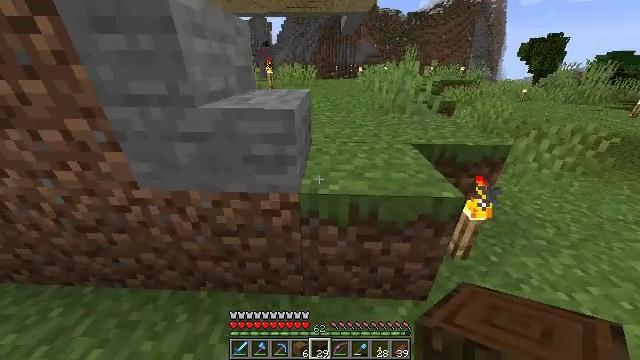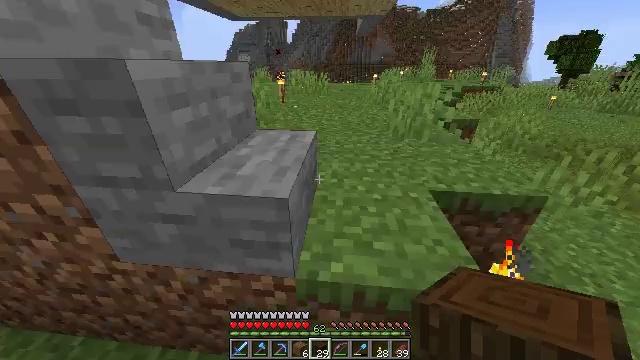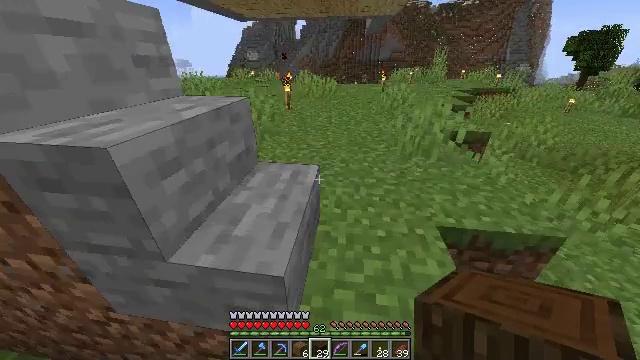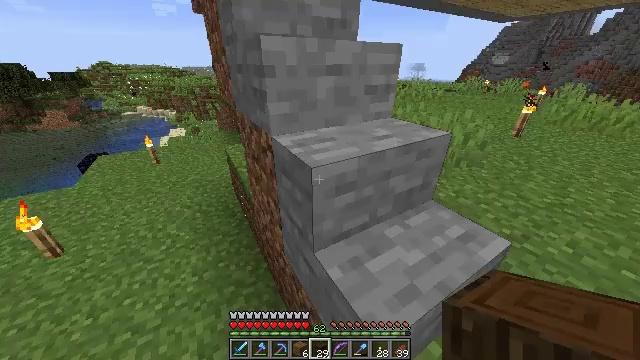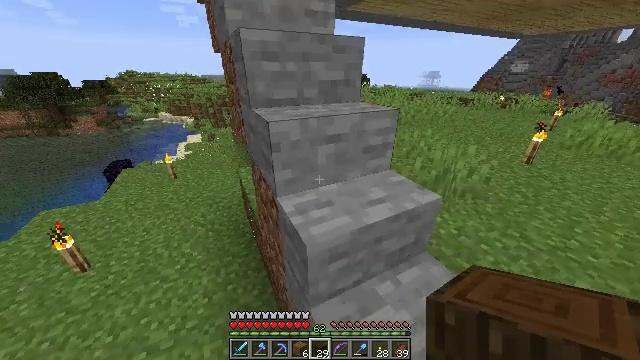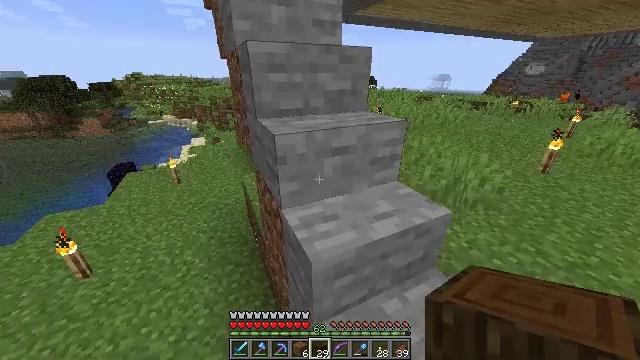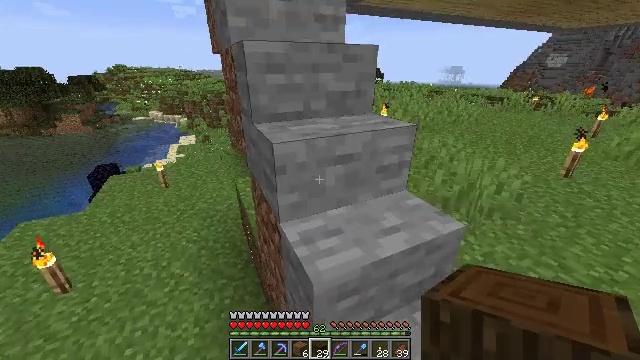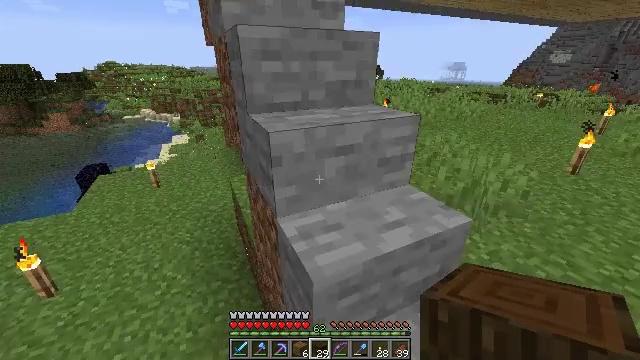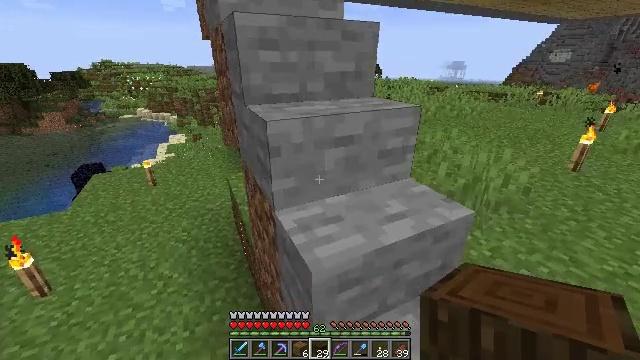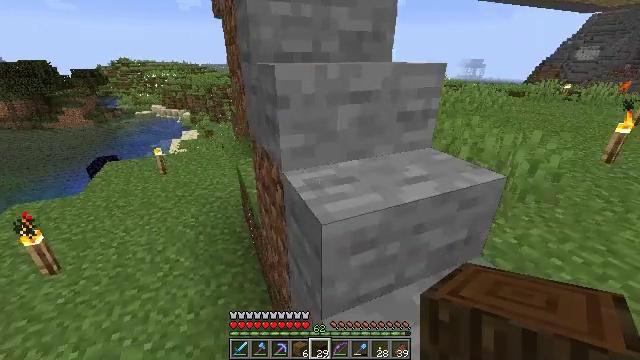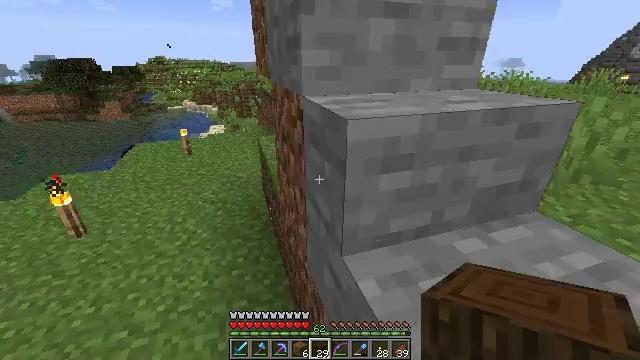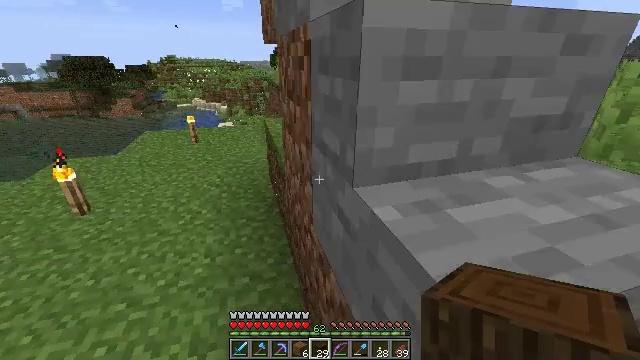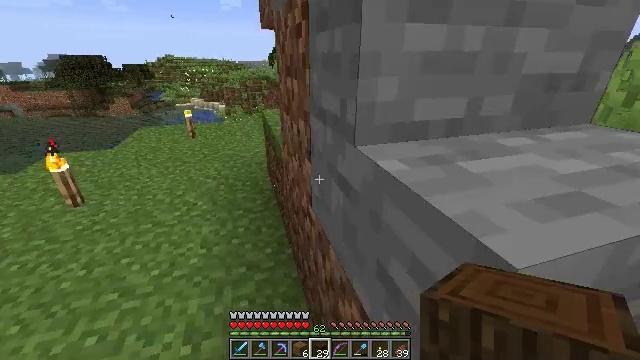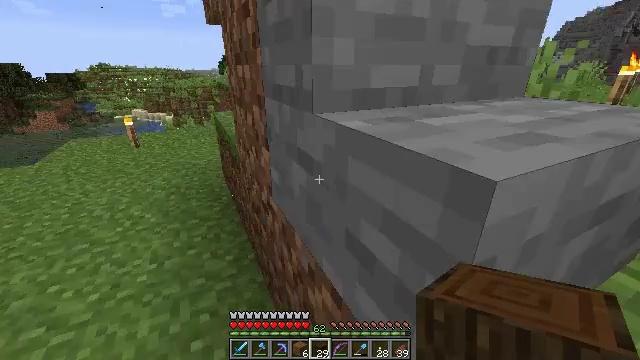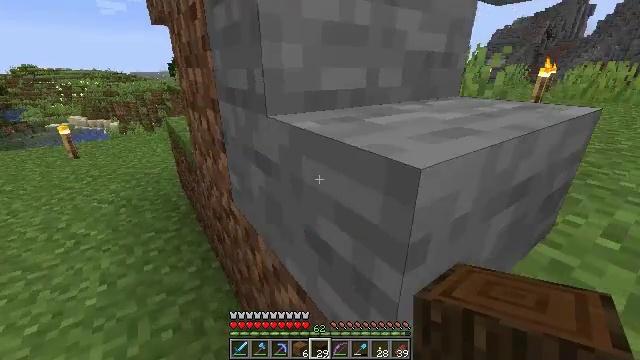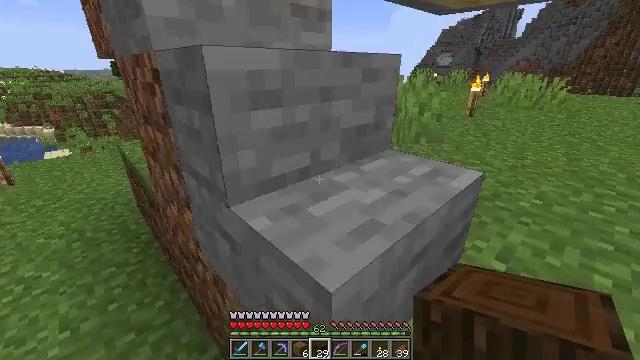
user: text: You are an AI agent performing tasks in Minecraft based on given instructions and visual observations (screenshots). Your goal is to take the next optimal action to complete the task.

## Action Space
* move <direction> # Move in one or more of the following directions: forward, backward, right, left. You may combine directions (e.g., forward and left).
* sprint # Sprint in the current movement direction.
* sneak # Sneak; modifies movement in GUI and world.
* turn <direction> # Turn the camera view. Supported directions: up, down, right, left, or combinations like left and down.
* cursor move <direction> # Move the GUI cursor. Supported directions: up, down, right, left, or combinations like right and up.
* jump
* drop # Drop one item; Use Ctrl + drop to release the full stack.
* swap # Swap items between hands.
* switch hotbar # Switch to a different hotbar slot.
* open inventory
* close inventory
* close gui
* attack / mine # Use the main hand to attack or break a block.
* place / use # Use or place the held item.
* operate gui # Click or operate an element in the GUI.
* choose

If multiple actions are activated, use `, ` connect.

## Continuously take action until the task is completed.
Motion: motion action
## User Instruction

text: Get spruce planks back into your inventory.
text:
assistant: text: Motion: move forward, sprint, turn left, jump
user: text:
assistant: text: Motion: move forward and move right, sprint, turn left, jump
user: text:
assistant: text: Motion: move forward and move right, sprint, turn left, jump
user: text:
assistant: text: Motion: move forward, sprint, turn left and up
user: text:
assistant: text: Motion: sprint, turn left and up
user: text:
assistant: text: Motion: no_op
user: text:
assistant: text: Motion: no_op
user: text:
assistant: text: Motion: no_op
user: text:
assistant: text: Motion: turn left
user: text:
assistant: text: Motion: turn left
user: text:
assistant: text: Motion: turn left
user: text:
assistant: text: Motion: no_op
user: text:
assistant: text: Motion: turn right and up
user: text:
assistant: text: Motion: move right, turn right
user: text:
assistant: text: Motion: move right, turn right, jump
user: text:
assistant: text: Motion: move right, turn right, jump
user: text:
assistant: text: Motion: move right, turn right and down, jump
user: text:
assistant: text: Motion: move right, turn down, jump
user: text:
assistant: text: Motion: move right, turn left and down, jump
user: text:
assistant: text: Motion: move forward and move right, turn left and down, jump
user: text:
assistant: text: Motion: move forward and move right, turn left
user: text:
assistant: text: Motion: move forward, turn left and up
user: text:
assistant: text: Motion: move forward, turn left and up
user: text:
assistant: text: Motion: move forward, turn left
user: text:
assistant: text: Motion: move forward, sprint, turn left
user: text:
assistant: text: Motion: move forward, sprint, turn left
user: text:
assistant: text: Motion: move forward, sprint, turn left
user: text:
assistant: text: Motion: move forward, sprint, turn left
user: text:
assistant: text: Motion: move forward, sprint, turn left
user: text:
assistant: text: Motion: move forward, sprint, turn left and up